Question: Given a description of the three-view drawing of a solid figure, find the maximum number of small cubes that the solid figure can be composed of when the three-view constraints are met.
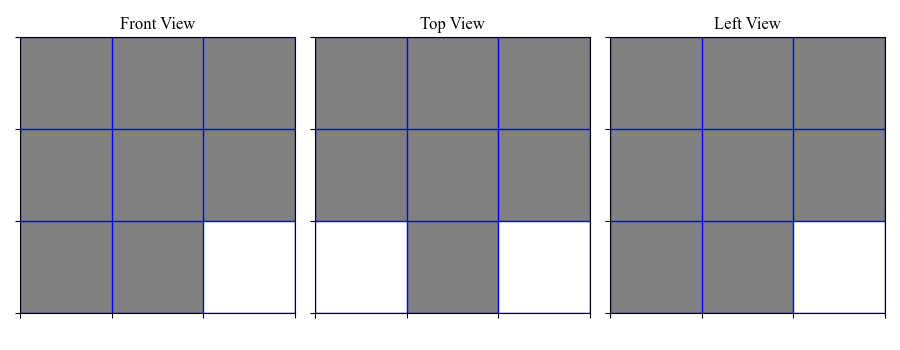
Answer: 18